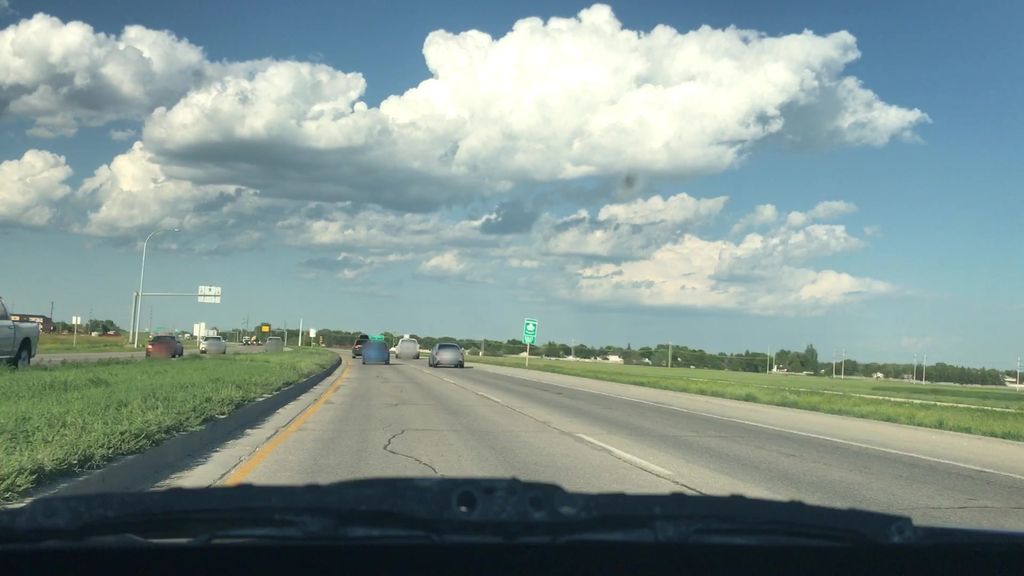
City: winnipeg